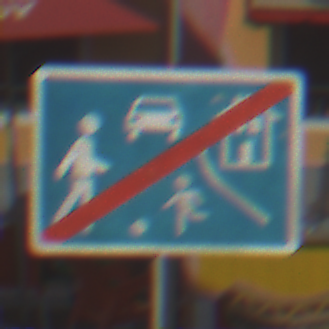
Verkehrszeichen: EndeVerkehrsberuhigterBereich
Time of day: MorningAfternoon
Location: Outdoor (Special)
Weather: PartlyCloudy
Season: NotSpecified
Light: Natural